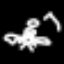
Label: angel